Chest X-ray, AP view. Patient: 51 years old, sex M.
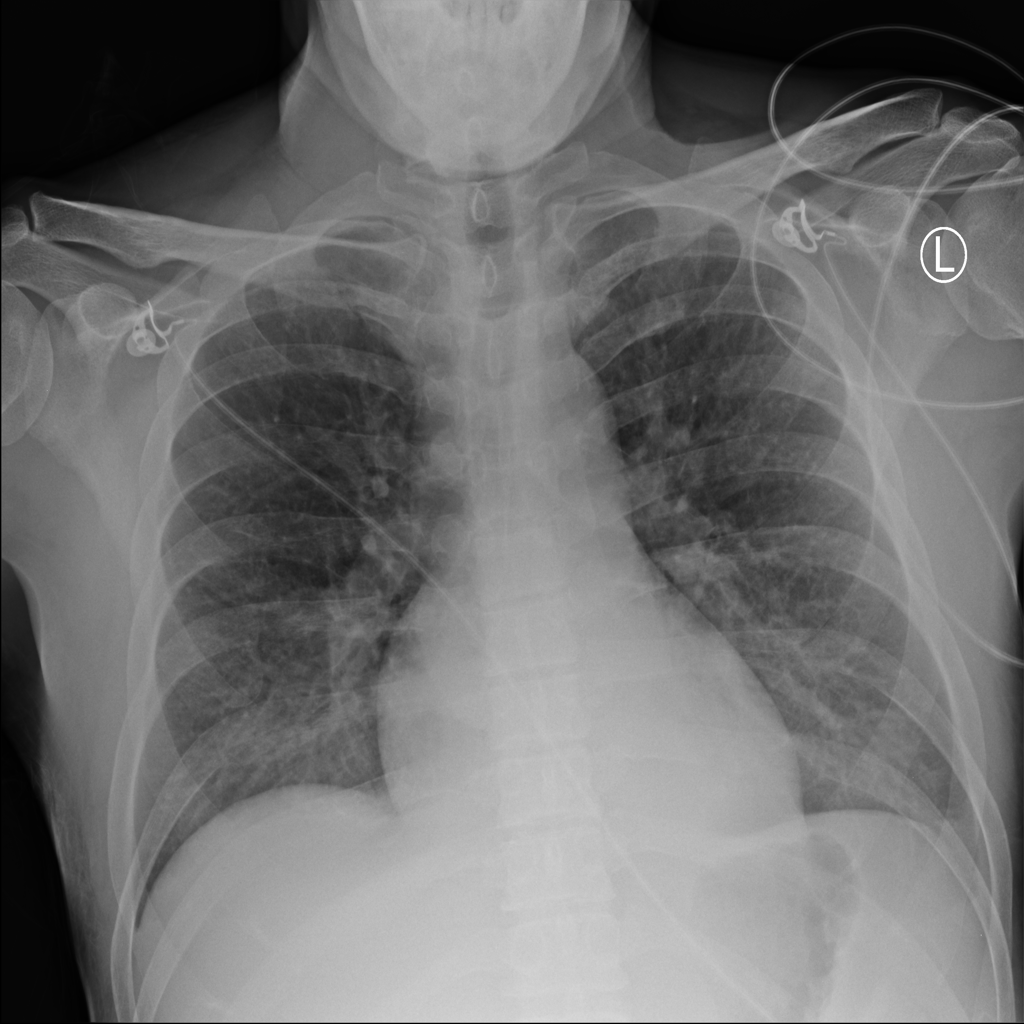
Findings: Edema, Infiltration, Pneumonia